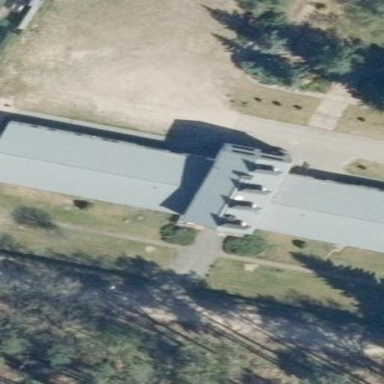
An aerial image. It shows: Hotel building.